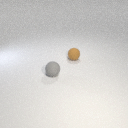
small gray rubber sphere to the left of small brown rubber sphere